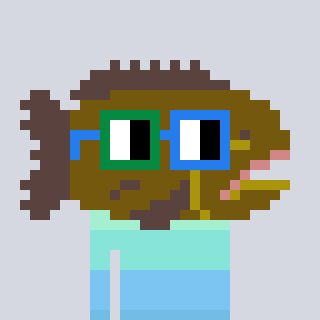
a pixel art character with square green and blue glasses, a grouper-shaped head and a teal-colored body on a cool background